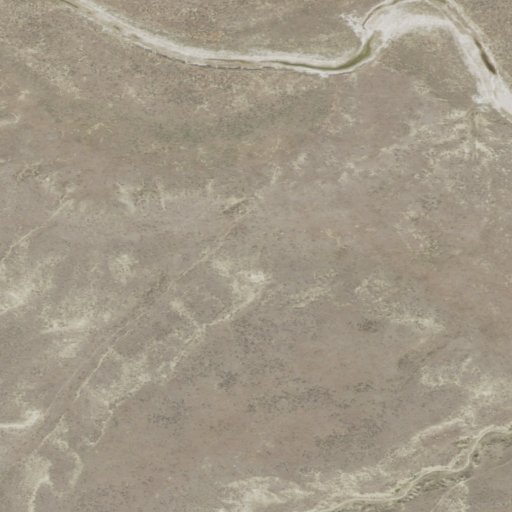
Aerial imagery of valley in Montana named Dry Gulch containing shrub and grassland